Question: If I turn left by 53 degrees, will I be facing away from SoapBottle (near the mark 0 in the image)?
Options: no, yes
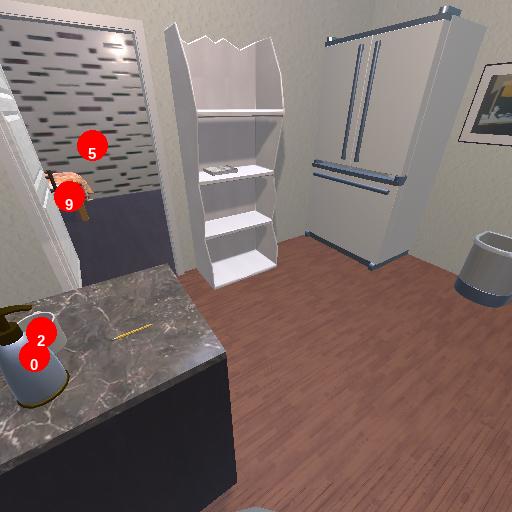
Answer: no